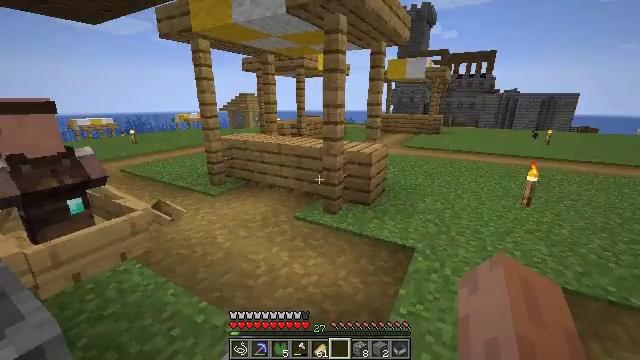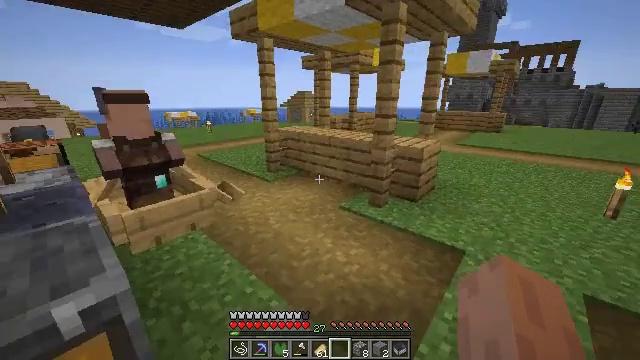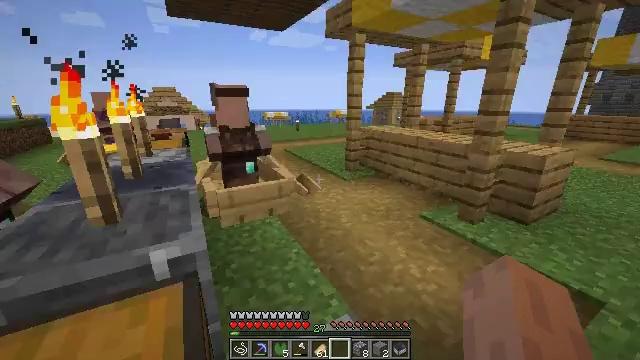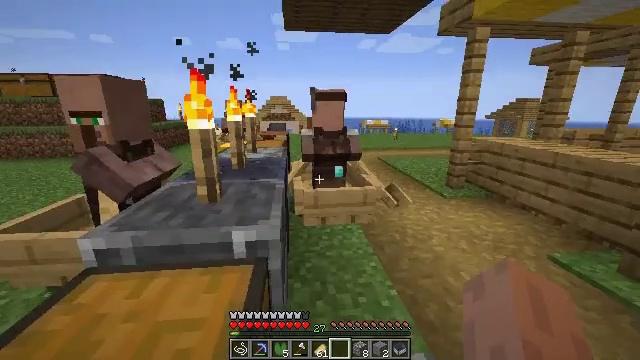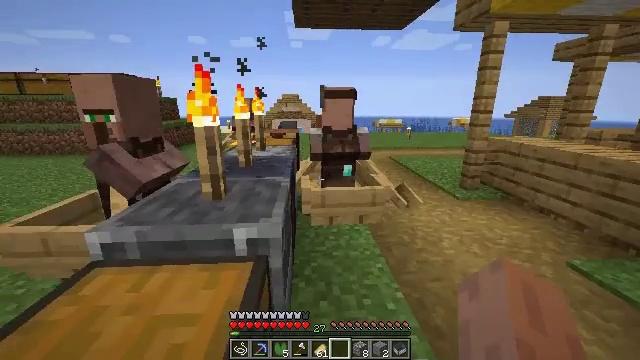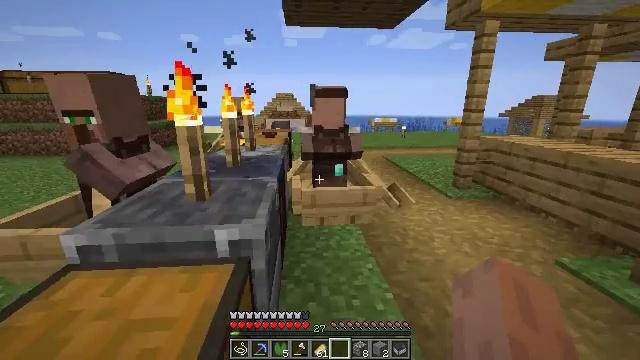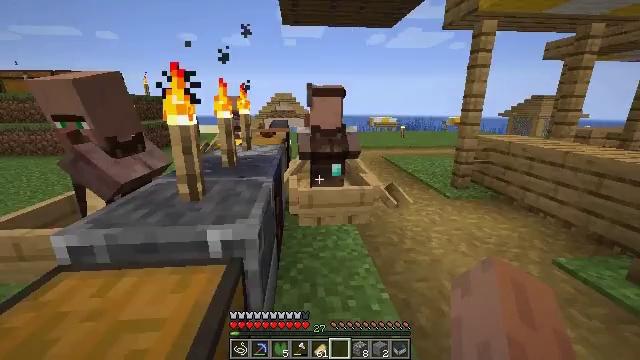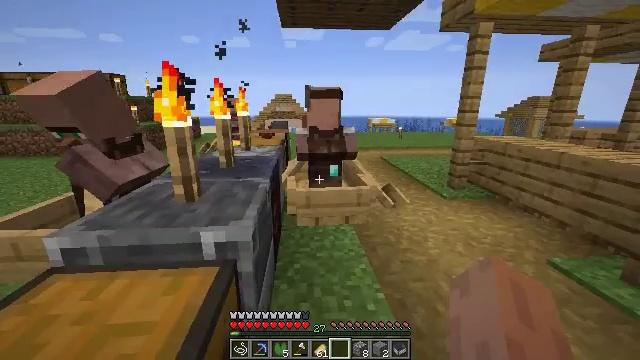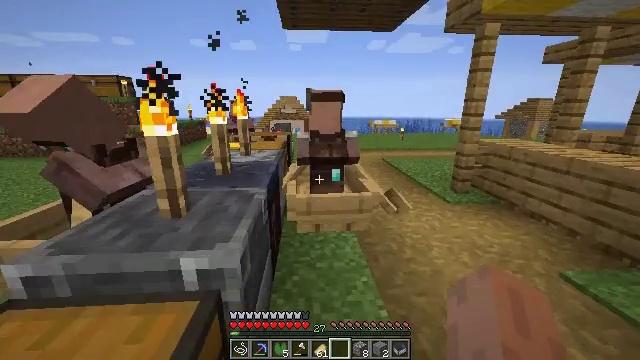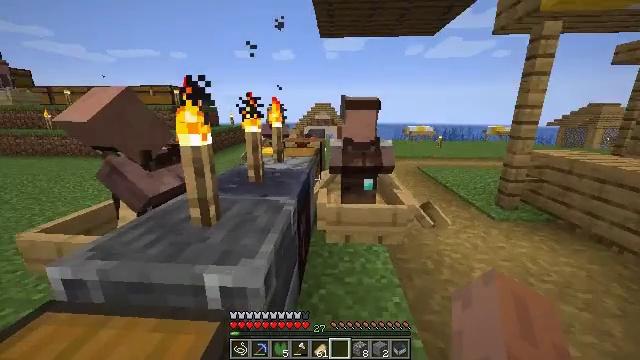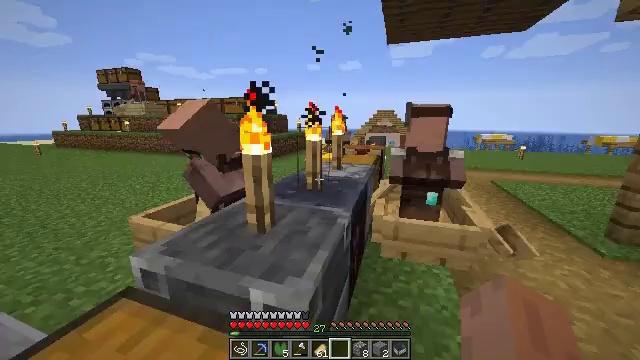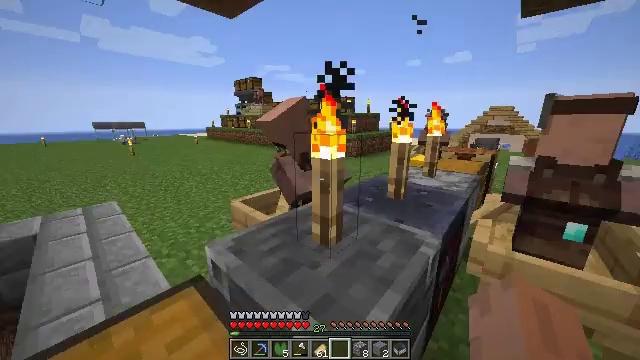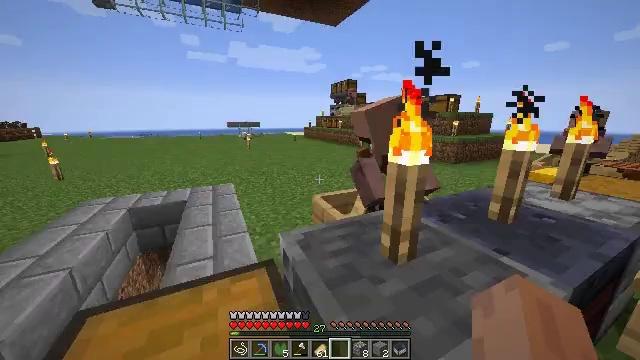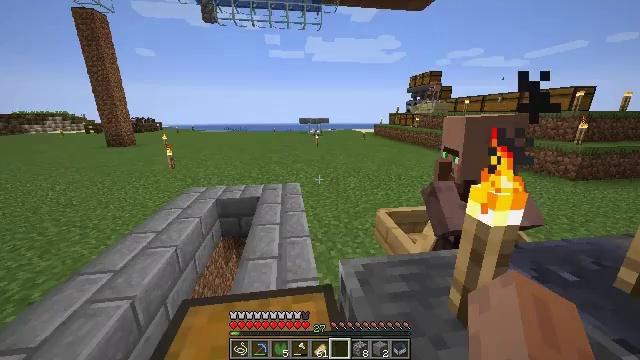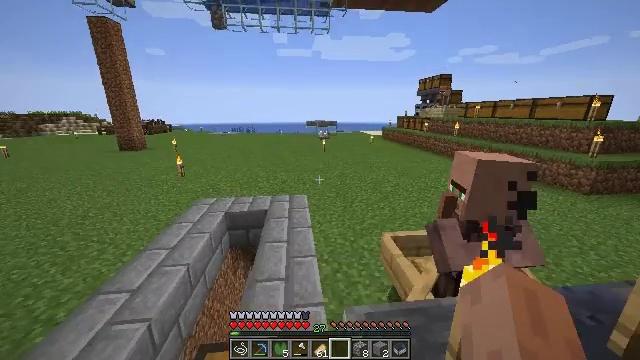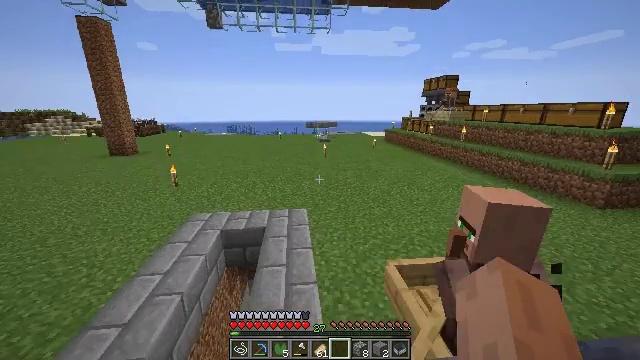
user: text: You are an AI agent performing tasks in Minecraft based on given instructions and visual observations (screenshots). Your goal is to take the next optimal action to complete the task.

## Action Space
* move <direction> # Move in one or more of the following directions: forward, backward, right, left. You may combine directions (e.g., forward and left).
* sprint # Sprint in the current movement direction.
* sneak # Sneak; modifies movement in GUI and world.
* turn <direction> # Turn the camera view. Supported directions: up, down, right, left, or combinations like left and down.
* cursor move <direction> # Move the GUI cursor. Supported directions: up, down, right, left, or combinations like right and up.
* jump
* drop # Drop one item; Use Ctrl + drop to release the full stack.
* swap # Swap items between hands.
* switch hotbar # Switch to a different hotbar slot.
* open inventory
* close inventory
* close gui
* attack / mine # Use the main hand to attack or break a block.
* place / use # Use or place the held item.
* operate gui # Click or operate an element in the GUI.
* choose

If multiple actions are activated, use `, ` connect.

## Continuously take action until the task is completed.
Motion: motion action
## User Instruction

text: Craft a repeater in the crafting table.
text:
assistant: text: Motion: move forward, turn left and down, jump
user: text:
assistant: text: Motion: move forward, turn left
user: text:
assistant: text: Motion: move forward, turn left and up
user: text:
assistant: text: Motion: move forward, turn left
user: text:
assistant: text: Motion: move forward, turn right
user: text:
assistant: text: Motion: move forward
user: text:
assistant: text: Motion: move forward
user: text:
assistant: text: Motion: move forward, sprint
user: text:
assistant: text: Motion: move forward, sprint, turn left and up
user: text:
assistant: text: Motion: move forward, sprint, turn left
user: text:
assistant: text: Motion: move forward, turn left
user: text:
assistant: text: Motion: move forward, turn left
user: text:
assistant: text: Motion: move forward, turn left, jump
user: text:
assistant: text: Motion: move forward, turn left, jump
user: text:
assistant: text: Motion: move forward, jump
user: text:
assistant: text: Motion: move forward, jump
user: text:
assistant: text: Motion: move forward, jump
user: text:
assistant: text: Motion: move forward, jump
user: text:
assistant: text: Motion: move forward, jump
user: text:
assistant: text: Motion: move forward, jump
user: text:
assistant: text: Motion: move forward, jump
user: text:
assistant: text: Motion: move forward, jump
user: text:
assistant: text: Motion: move forward, sprint, turn right, jump
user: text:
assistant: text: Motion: move forward, sprint, turn right, jump
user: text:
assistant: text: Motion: move forward, sprint, turn right, jump
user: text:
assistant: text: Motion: move forward, turn right, jump
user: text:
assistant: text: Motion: move forward, jump
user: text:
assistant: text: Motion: move forward, jump
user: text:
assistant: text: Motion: move forward, turn right, jump
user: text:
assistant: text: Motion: move forward, turn right, jump